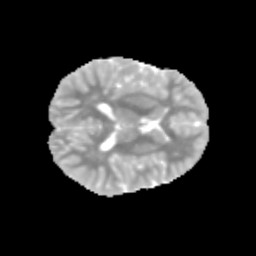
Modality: MD
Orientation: axial
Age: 12
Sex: male
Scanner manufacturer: siemens
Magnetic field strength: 3 T
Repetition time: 3.8 s
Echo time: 0.07 s